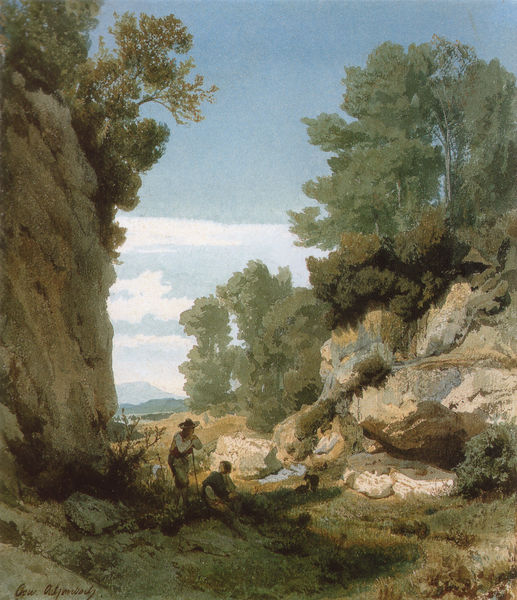
Titel: Schlucht mit rastenden Landleuten in Italien
Künstler: Oswald Achenbach
Standort: Düsseldorf
Institution: Kunstmuseum Düsseldorf im Ehrenhof
Schlagwörter: baum, berg, blau, blätter, felsen, gemälde, gestein, hand, himmel, laub, mann, schatten, umhang, wasser, weiß, wolken, bäume, grün, landschaft, menschen, ocker, sitzen, äste, braun, frankreich, frau, grau, hut, licht, männer, stützen, gras, hund, tiere, weg, wiese, wolke, beige, gespräch, hochformat, malerei, hemd, mensch, stehen, stein, steine, bild, signatur, öl, erde, ferne, gräser, horizont, natur, zweige, busch, büsche, gebüsch, sonne, sträucher, kind, pflanzen, tal, stock, himmelblau, landschft, sommer, ruhe, zwei, stab, abhang, reisig, berge, fels, gebirge, schlucht, steil, rast, signiert, romantik, staffage, junge, aufstützen, baumkronen, schaf, gestützt, wandern, alpen, ölmalerei, wanderer, felsbrocken, felsvorsprung, arkadien, hirtenstab, schafe, hirte, hirten, ziege, rasten, wanderung, überhang, kronen, kalkstein, menschn, ziegenhirt, senner, iß, schäffer, ün